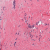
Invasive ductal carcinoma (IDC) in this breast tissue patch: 0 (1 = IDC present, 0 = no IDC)